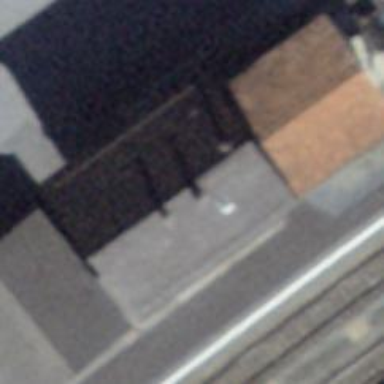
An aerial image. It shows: The railway station with reference name "BOLT".